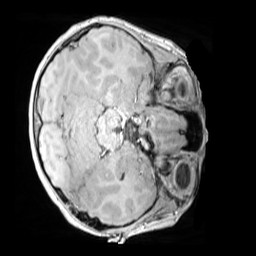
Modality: MP2RAGE
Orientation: axial
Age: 12
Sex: male
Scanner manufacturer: siemens
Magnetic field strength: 3 T
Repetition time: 4 s
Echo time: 0.00303 s